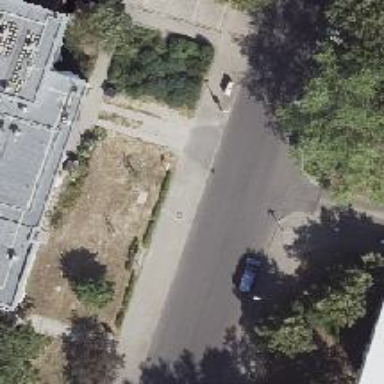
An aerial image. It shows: Tertiary road with asphalt surface and sidewalks on both sides. No parking is allowed on the road.